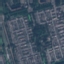
Land use / land cover class: Residential